Field crop: maize
Growth stage: 2
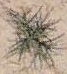
Species: salsola